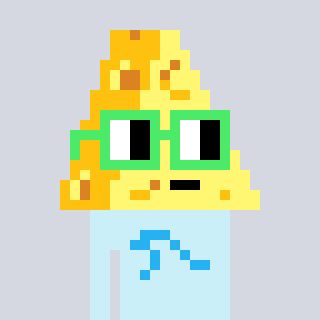
a pixel art character with square light green glasses, a cheese-shaped head and a cold-colored body on a cool background